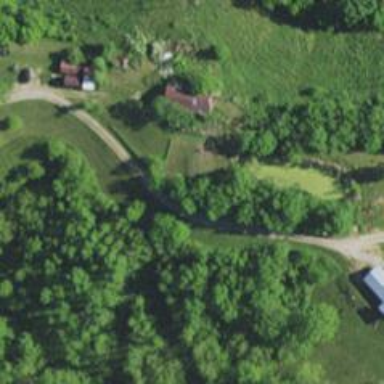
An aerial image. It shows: Driveway leading to service road.